Question: I am a bit stuck trying to create a print the path to 'TreeNode' method. Not quite sure where I went wrong but I think it might be in the 2nd 'else'.
code:
'''
public static ArrayList<Integer> printPath(TreeNode node, ArrayList<Integer> path, int value) {
if (node == null) {
return path;
} else {
if (node.data == value) {
path.add(value);
return path;
} else {
path.add(node.data);
printPath(node.left, path, value);
printPath(node.right, path, value);
}
}
return path;
}
'''

Currently I am getting output as '[20, 8, 4, 12, 22]' When I should be only getting '[20,8,12]'.
I added the Binary search tree in the picture, path is an empty 'ArrayList', and value is 12
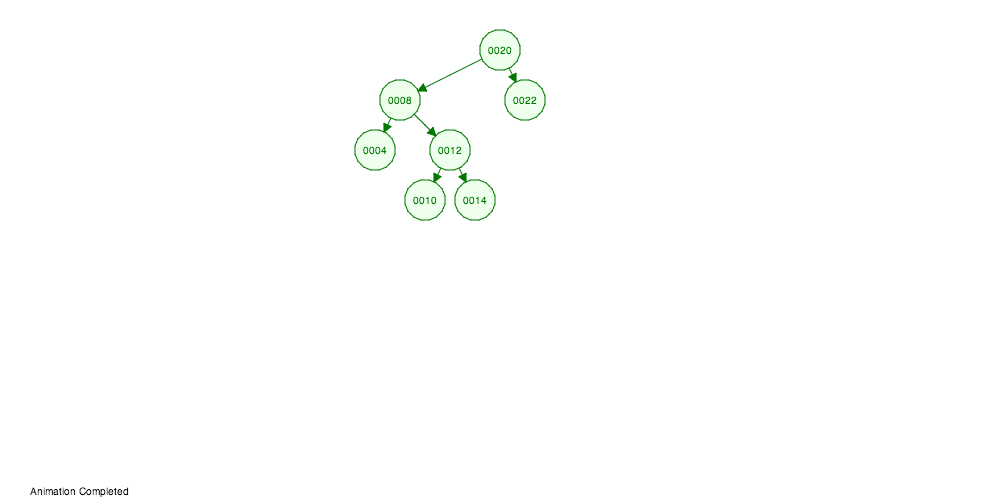
Answer: Assuming you want only the shortest path from the 'root-Node' to the given 'value', you must compare the value with the current node's data and then decide whether to go left or right (and not go both directions).
'''
public static ArrayList<Integer> printPath(TreeNode node, ArrayList<Integer> path, int value) {
if (node == null)
return path;
path.add(node.data);
int cmp = Integer.compare(value, node.data);
if (cmp < 0) // value is smaller, so go left
printPath(node.left, path, value);
else if (cmp > 0) // value is larger, so go right
printPath(node.right, path, value);
else /* if (cmp == 0) */
return path; // value found
return path;
}
'''
This should give '[20, 8, 12]' for the proposed tree when calling:
'''
printPath(root, new ArrayList<Integer>(), 12);
'''